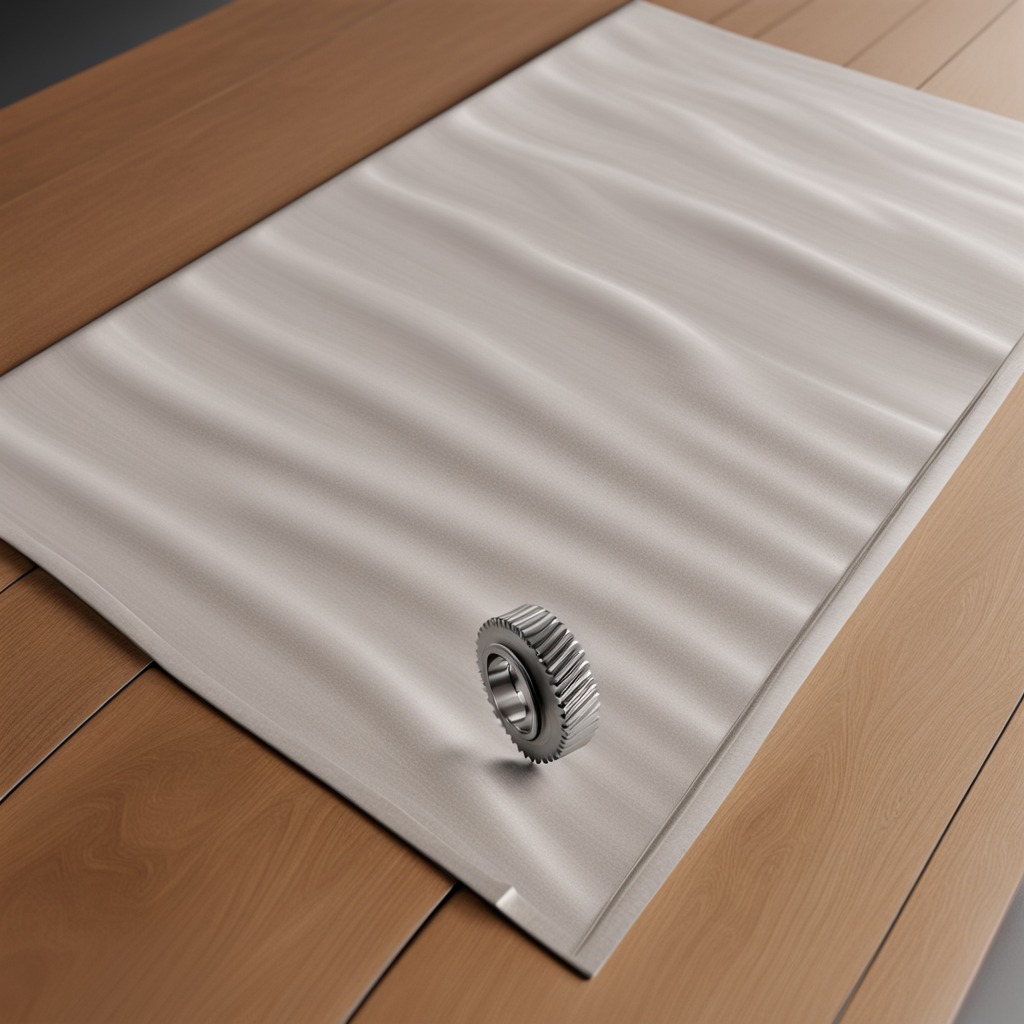
A steel gear with teeth lies on a clean wooden table in an outdoor workshop during daytime bright natural light soft shadows worn but beneath the cloth.